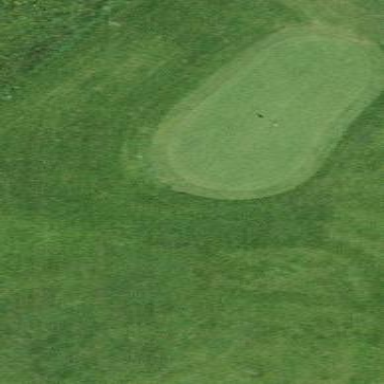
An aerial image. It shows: Green golf area with grass land use.